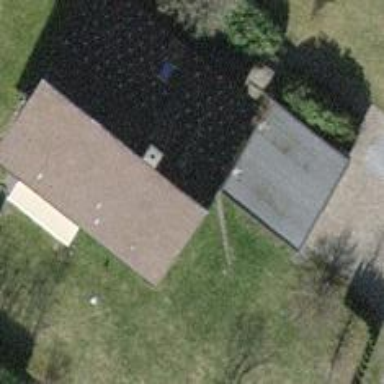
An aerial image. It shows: Detached building with gabled roof.